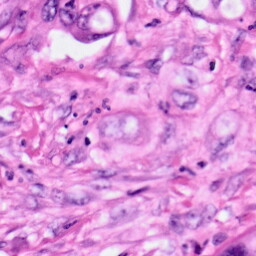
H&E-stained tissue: Pancreatic